Brain MRI, t2w sequence, axial 2D slice.
Patient: age 45, sex F, weight 95 kg, height 1.95 m
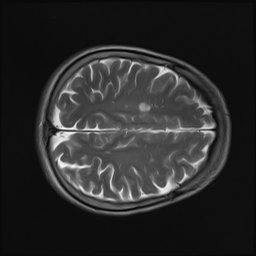